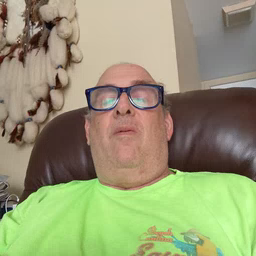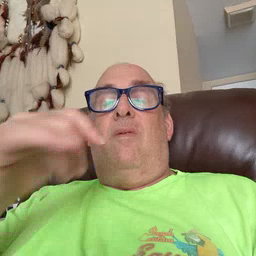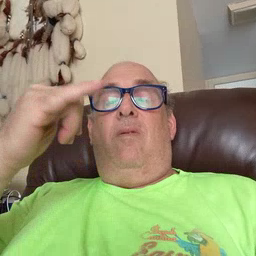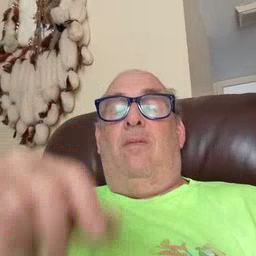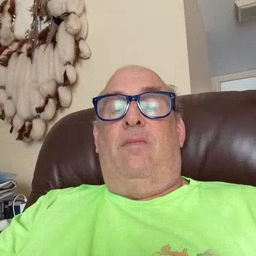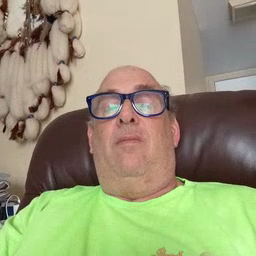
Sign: yellow